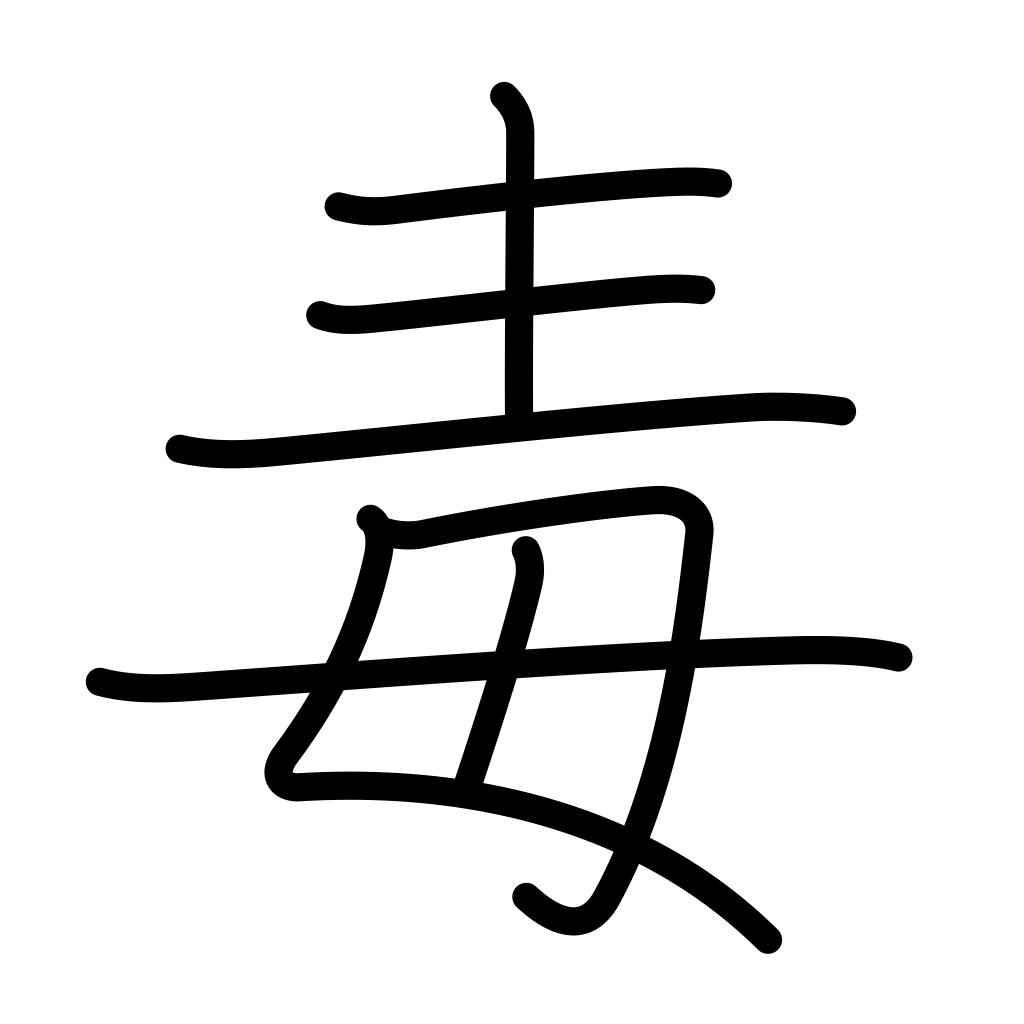
Meaning: poison, virus, venom, germ, harm, injury, spite